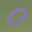
Label: 0